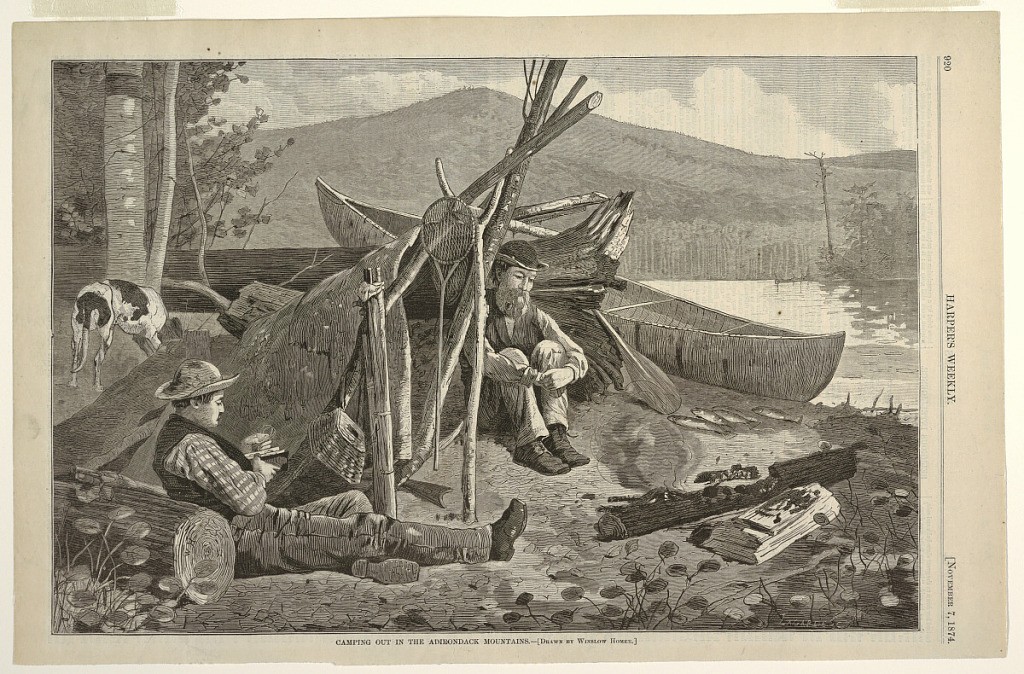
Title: Camping Out in the Adirondack Mountains
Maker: Winslow Homer, American, 1836–1910
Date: November 7, 1874
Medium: Wood engraving in black ink on paper
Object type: Print
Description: Two men, Rufus Wallace and unknown companion, sit before a bark lean-to on the Mink Pond shore in front of smudge fire to keep the insects away.  Fishing paraphernalia including a canoe and a string of three fish can be found in the right middle ground, while a dog can be seen in the left middle ground.